Field crop: maize
Growth stage: 2
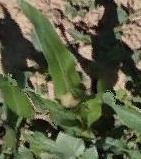
Species: maize